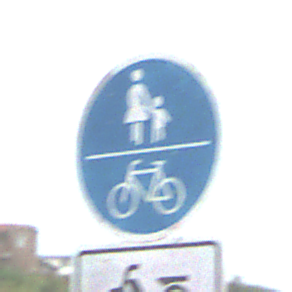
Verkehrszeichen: GemeinsamerGehUndRadweg
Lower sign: EinspurigeFahrzeugeFrei2
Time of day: Midday
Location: Roofed (Beach)
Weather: Overcast
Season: NotSpecified
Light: Natural